Field crop: tomato
Growth stage: 1
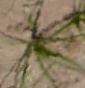
Species: cyperus